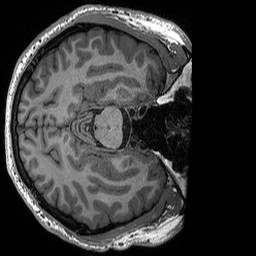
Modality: T1w
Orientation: axial
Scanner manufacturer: siemens
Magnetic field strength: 3 T
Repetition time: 2.3 s
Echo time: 0.00298 s